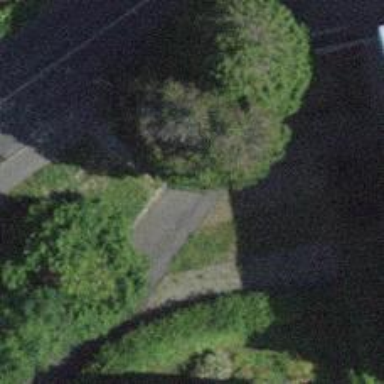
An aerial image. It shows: Concrete steps.